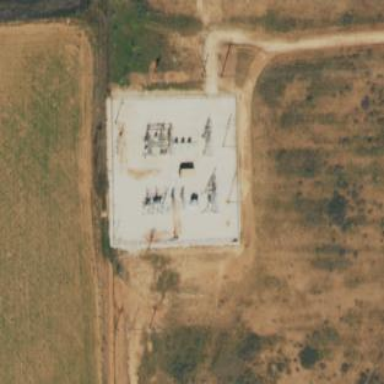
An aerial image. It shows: Power substation.